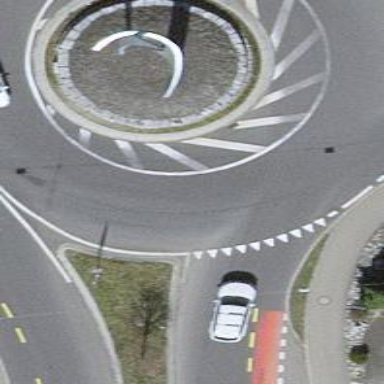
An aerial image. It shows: Primary highway with dedicated cycle lane and separate sidewalks on both sides.